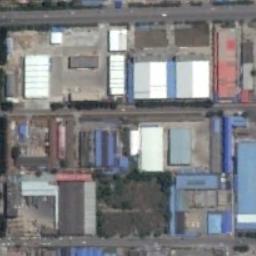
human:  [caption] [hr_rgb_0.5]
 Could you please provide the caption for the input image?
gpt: The industrial area has lots of workshops of different colors .

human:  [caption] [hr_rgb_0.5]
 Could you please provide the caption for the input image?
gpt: Neatly planned factory buildings and roads in an industrial area with free land .

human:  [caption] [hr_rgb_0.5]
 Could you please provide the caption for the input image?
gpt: There are many houses of different shapes and sizes in the industrial zone .

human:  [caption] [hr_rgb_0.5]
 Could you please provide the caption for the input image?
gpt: The area of the industrial area is divided irregularly .

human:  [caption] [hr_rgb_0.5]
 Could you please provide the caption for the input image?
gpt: There are some white buildings and blue buildings on the industrial area .